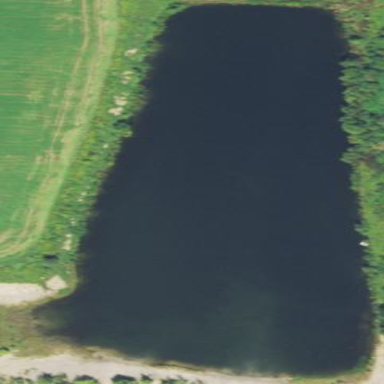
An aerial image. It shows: Reservoir area.